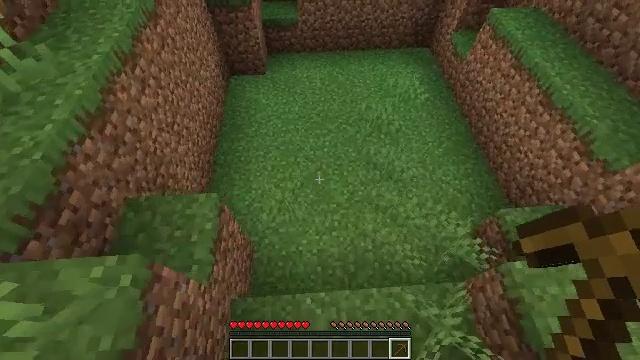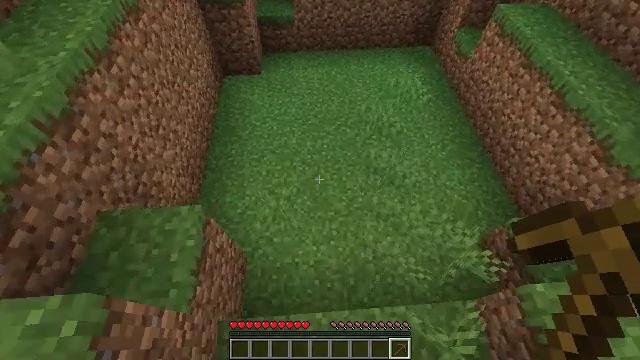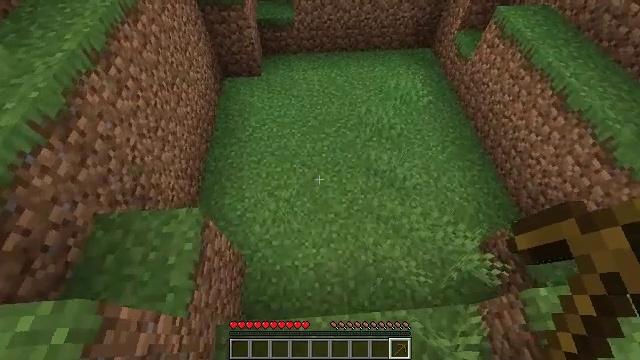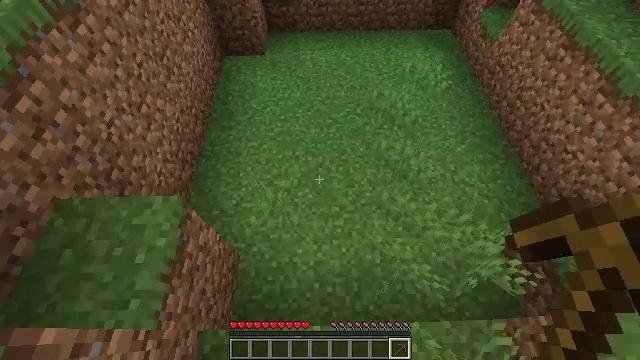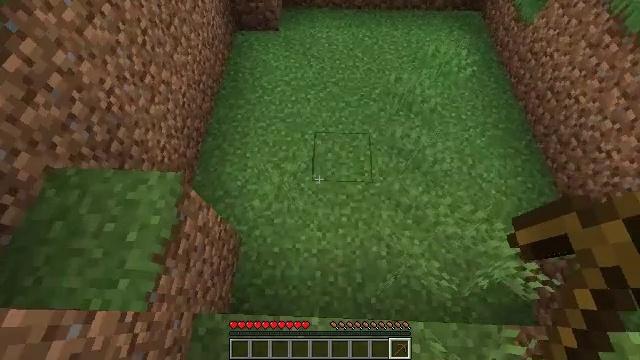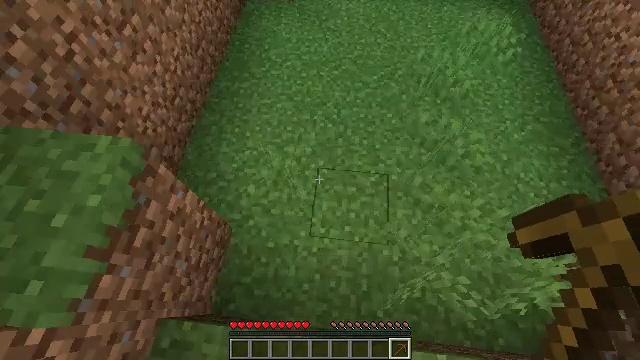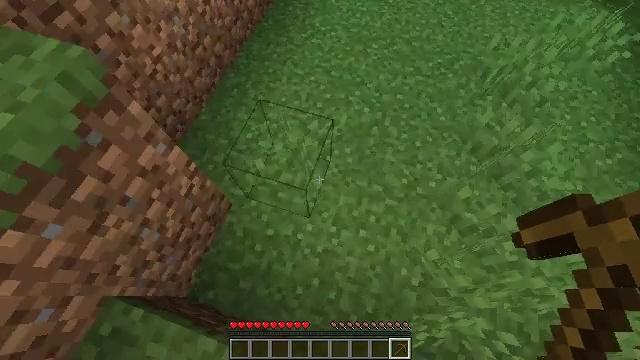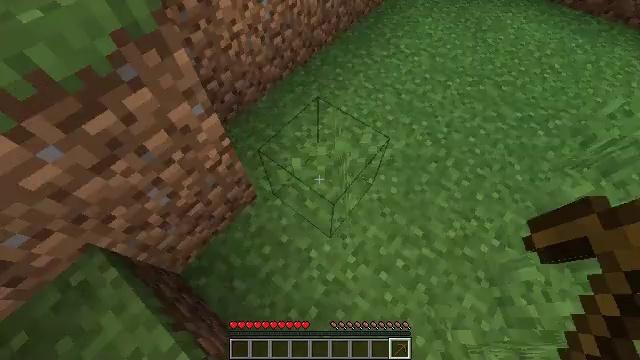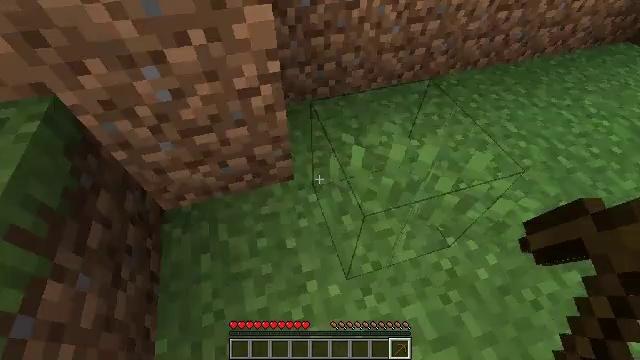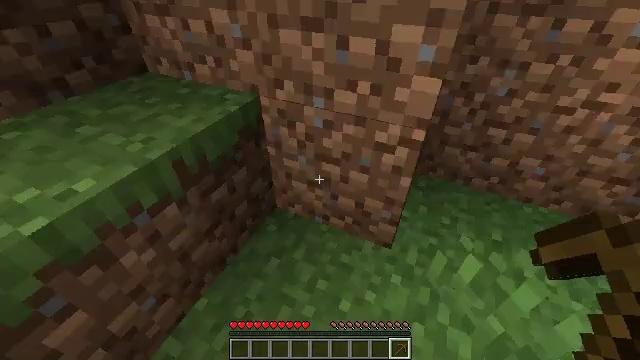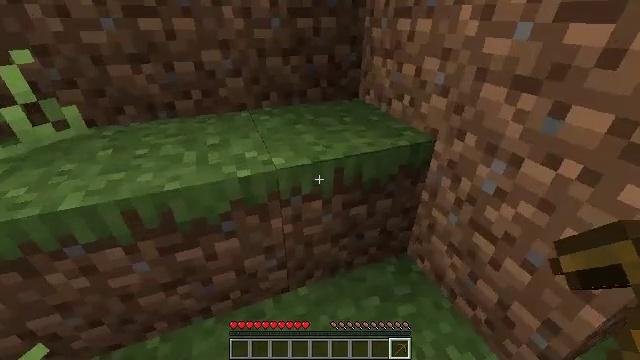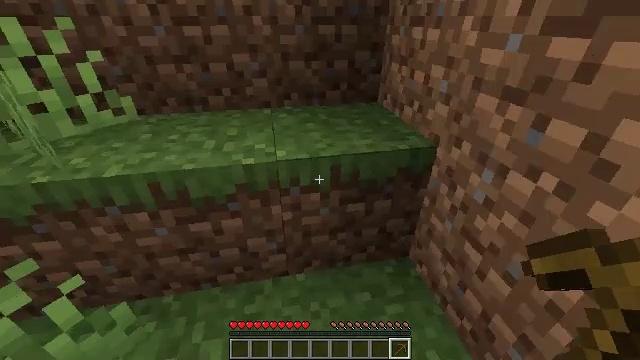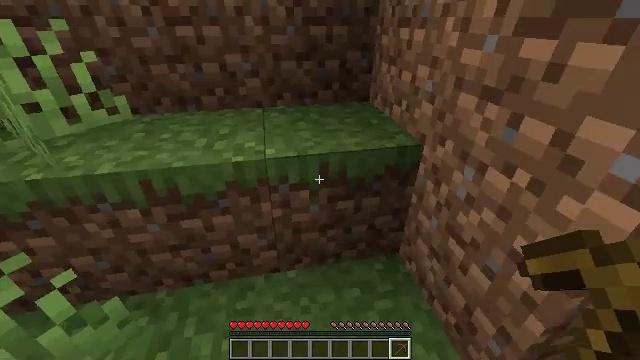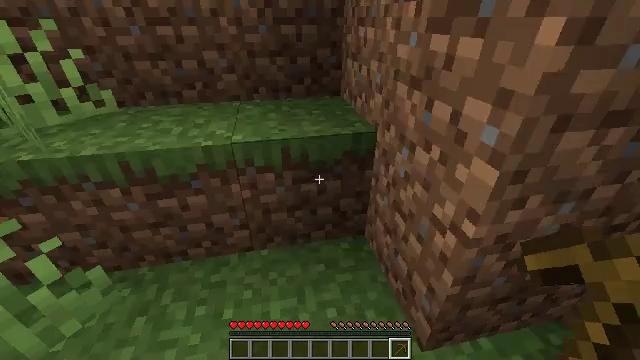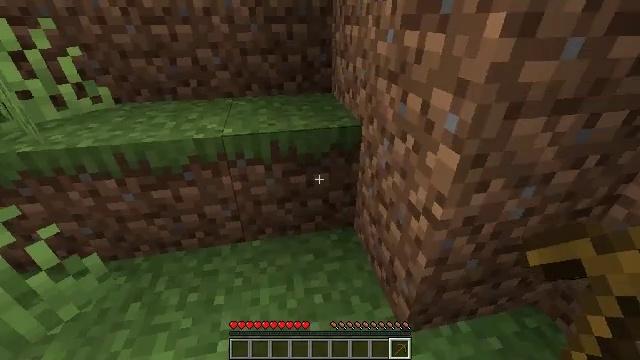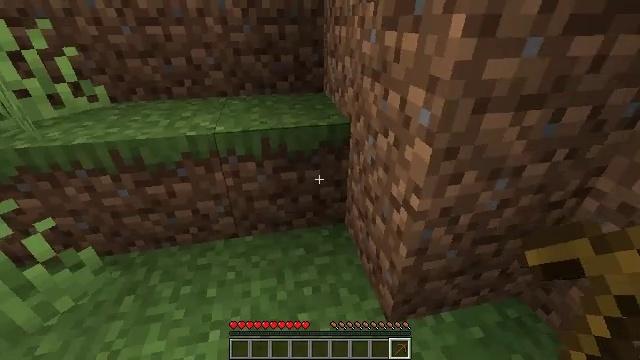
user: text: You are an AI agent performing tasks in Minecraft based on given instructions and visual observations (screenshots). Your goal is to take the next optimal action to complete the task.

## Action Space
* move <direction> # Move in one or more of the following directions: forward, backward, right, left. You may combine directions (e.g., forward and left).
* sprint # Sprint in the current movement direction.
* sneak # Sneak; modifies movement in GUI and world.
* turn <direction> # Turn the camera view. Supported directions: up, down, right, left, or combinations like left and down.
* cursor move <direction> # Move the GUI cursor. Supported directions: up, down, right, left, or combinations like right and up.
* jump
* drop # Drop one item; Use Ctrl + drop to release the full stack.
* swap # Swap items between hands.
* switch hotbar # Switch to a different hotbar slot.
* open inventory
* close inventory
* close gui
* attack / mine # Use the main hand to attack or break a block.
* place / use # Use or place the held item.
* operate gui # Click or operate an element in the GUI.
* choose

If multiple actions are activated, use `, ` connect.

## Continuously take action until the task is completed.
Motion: motion action
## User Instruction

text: Collect the grass from the surface.
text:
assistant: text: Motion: move forward
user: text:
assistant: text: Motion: move forward
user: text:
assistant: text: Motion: move forward, turn left and down
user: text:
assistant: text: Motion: move forward, turn left and down
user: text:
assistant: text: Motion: move forward, turn left and down
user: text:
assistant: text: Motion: move forward and move right, turn left and down
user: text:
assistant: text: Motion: move forward and move right, turn left and up
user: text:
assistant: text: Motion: move forward and move right, turn left and up
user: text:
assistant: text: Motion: move right, turn left and up
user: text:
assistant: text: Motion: move right, turn left and up
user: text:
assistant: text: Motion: move right, turn left
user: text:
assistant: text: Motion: move back and move right
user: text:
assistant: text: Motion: move back and move right
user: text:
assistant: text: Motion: move back and move right
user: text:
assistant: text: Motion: no_op
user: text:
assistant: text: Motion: attack / mine
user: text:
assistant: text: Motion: turn left and down, attack / mine
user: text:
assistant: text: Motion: turn left and down, attack / mine
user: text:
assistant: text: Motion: turn left and down, attack / mine
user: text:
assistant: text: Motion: attack / mine
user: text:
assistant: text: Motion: attack / mine
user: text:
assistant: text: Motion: attack / mine
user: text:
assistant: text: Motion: attack / mine
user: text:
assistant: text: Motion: attack / mine
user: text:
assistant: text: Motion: attack / mine
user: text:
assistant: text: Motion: sneak, attack / mine